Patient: sex M, age 72
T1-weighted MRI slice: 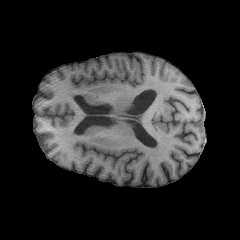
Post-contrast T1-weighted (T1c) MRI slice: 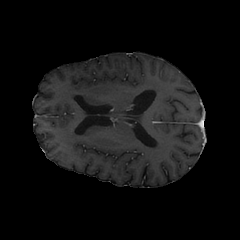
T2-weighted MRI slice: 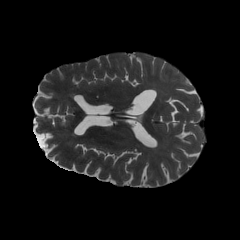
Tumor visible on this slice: no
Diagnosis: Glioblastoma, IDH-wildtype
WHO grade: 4